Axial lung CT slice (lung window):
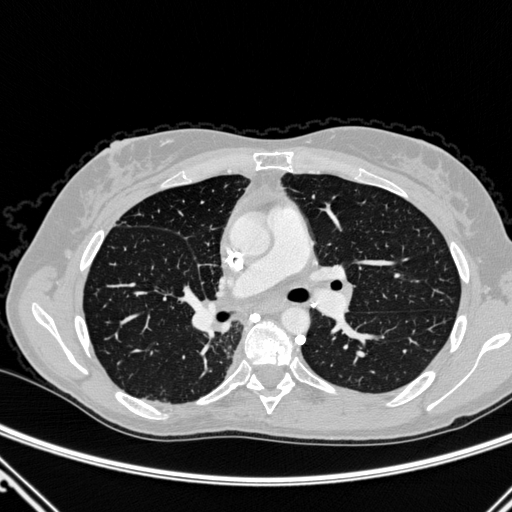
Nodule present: no